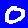
Digit: 0